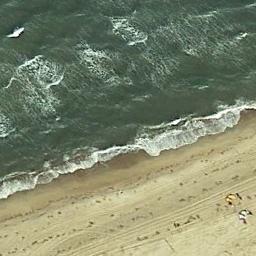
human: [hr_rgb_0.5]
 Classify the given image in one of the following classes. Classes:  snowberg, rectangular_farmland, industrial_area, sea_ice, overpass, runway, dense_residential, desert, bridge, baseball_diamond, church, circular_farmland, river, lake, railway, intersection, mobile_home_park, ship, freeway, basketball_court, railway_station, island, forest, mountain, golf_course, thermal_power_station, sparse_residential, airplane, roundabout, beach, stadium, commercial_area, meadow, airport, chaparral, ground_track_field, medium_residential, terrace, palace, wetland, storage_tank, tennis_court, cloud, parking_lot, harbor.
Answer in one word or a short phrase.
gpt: beach